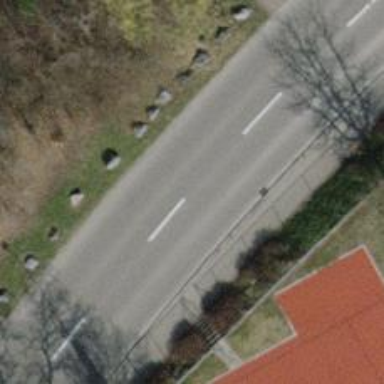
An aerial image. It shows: Bus stop equipped with public transport stop position.